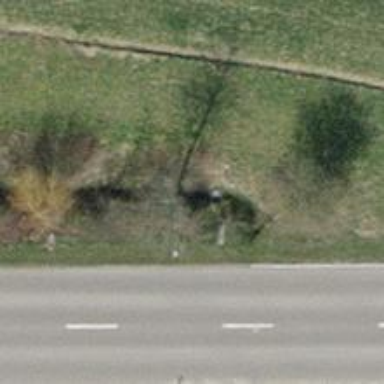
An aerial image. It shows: Culvert tunnel.